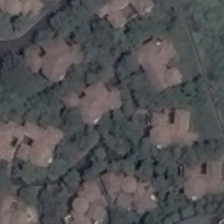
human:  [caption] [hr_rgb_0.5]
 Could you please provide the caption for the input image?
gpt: some buildings and many green trees are in a medium residential area .

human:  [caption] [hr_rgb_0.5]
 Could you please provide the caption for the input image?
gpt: some buildings and many green trees are in a medium residential area .

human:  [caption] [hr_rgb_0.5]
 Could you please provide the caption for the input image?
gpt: some buildings and many green trees are in a medium residential area .

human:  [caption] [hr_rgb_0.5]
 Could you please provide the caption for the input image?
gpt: some buildings and many green trees are in a medium residential area .

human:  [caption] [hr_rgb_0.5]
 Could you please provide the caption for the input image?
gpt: some buildings and many green trees are in a medium residential area .